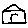
Label: house